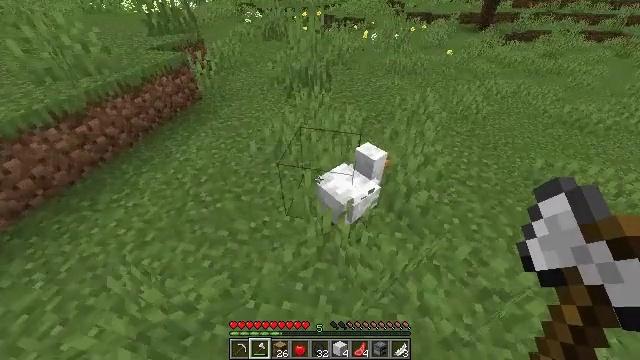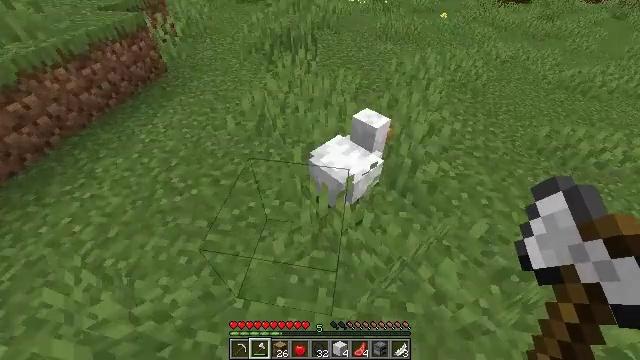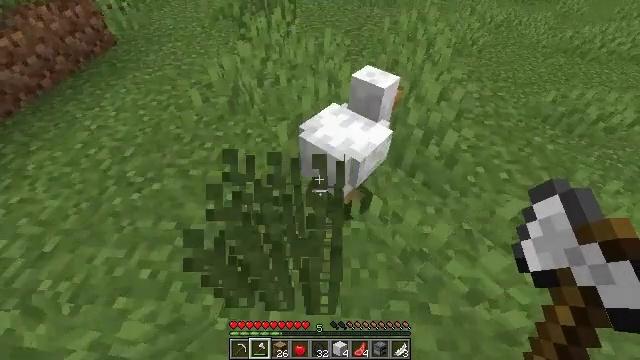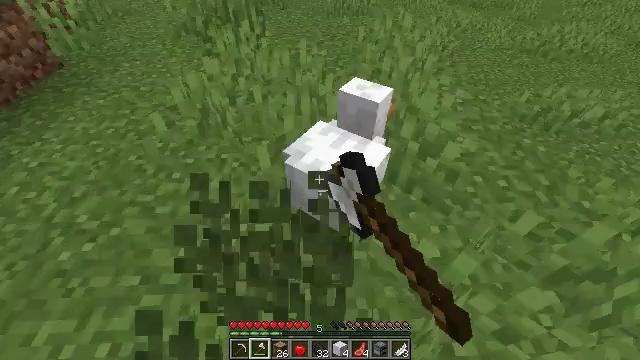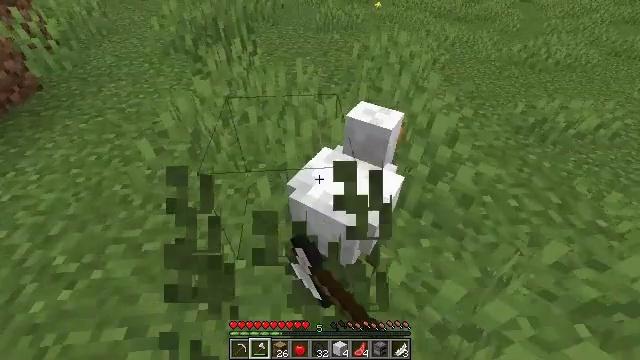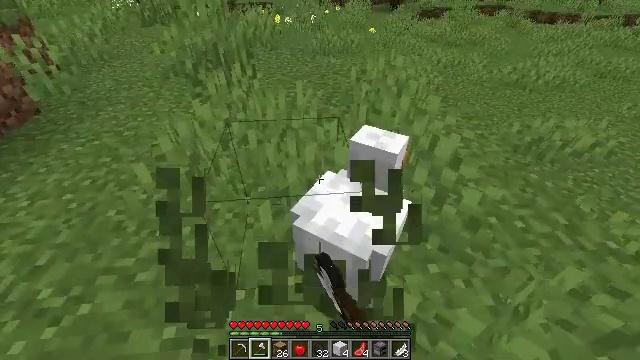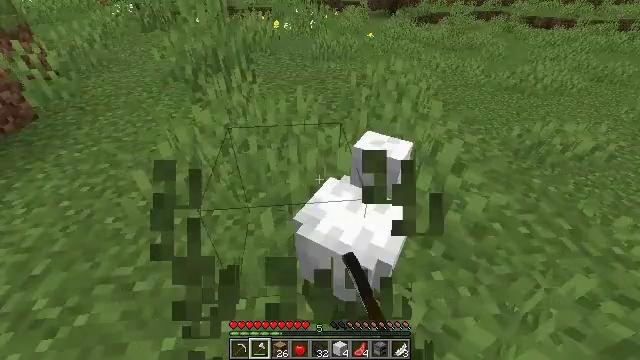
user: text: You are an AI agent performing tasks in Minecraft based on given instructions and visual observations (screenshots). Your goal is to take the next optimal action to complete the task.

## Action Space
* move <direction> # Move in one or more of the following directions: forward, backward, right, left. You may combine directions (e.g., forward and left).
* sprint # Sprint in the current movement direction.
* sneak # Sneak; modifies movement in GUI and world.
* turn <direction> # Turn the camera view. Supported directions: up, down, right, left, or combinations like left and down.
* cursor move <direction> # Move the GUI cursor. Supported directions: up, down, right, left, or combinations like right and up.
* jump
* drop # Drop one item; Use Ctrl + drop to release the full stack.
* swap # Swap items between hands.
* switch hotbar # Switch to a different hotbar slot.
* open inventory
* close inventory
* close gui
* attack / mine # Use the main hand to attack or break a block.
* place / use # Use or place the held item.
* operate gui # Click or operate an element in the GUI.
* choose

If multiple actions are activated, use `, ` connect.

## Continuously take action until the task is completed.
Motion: motion action
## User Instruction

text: Collect the grass from the surface.
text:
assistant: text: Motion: turn right and down
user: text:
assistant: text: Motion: turn right and down, attack / mine
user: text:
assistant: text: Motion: turn right and up, attack / mine
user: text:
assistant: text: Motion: turn right and up
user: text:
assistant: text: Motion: turn up
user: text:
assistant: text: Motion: no_op
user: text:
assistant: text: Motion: no_op